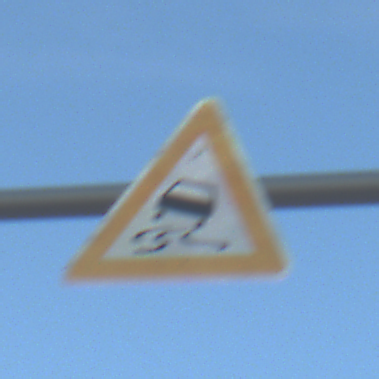
Verkehrszeichen: SchleuderOderRutschgefahr
Umgebung: Outdoor, Nature
Tageszeit: MorningAfternoon
Wetter: Clear
Licht: Natural
Jahreszeit: Winter
Kontrast: HighContrast